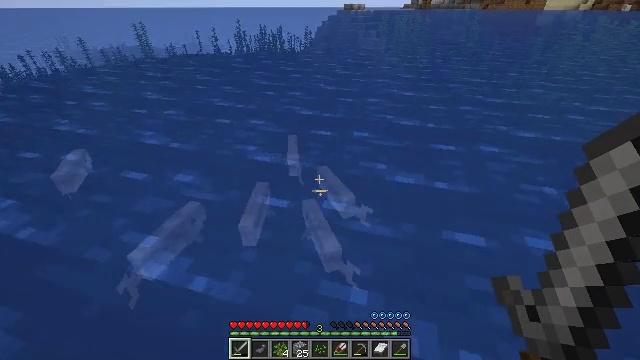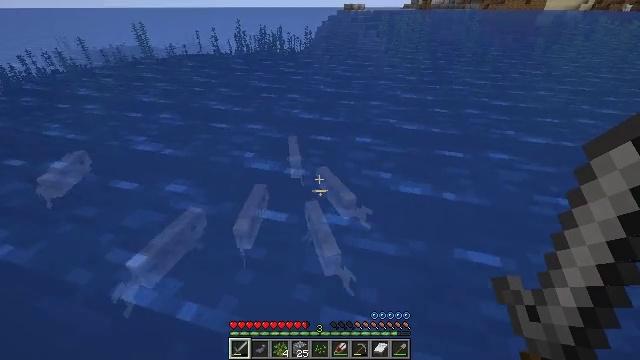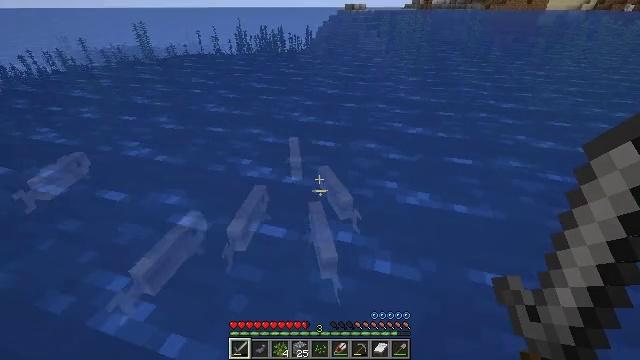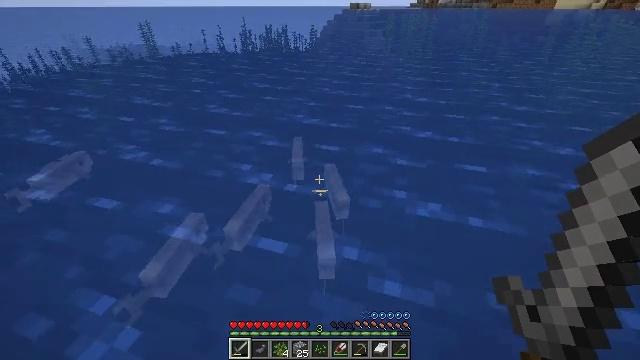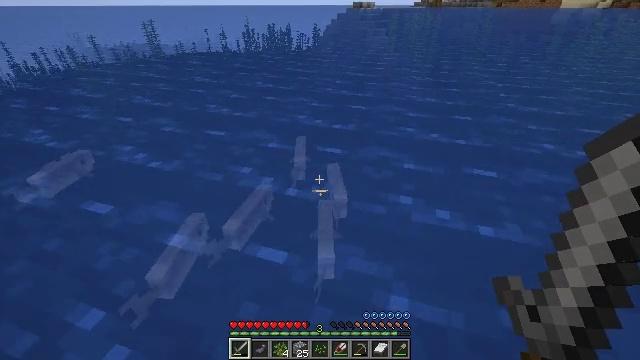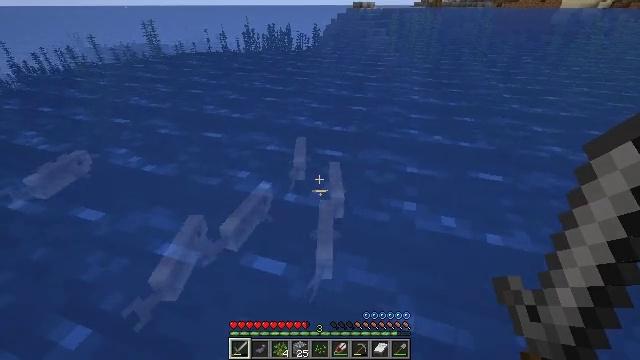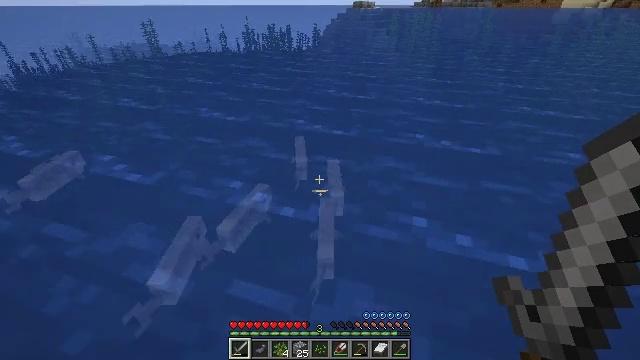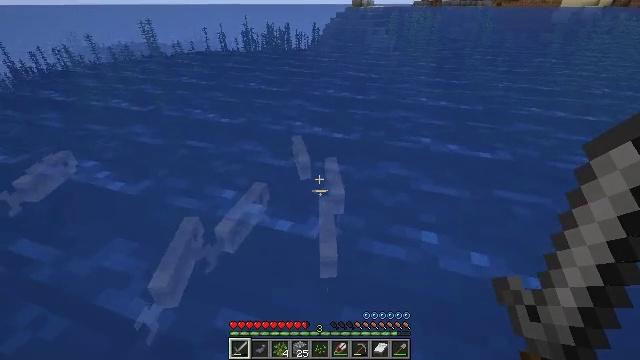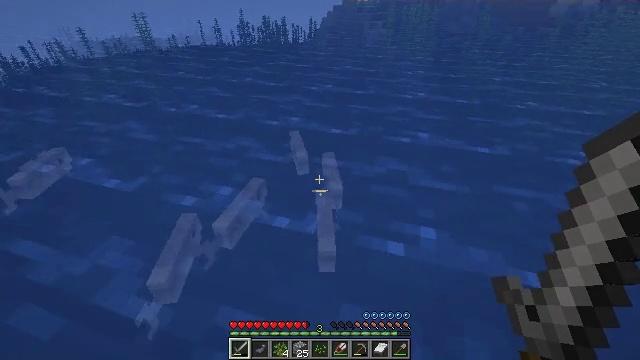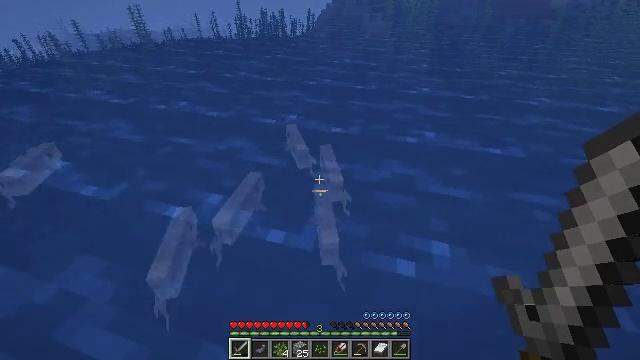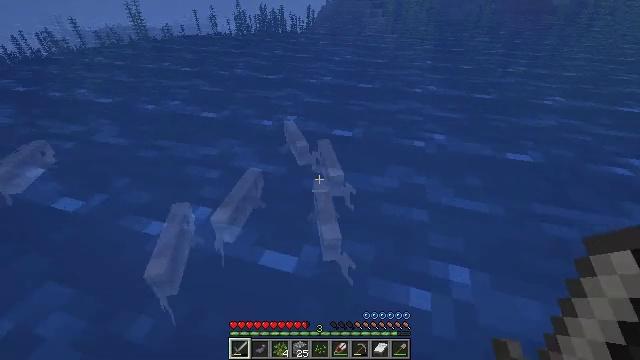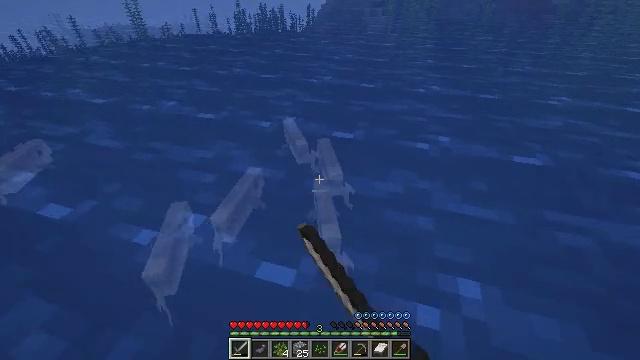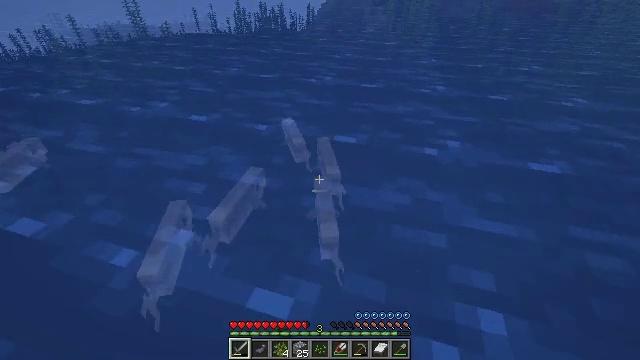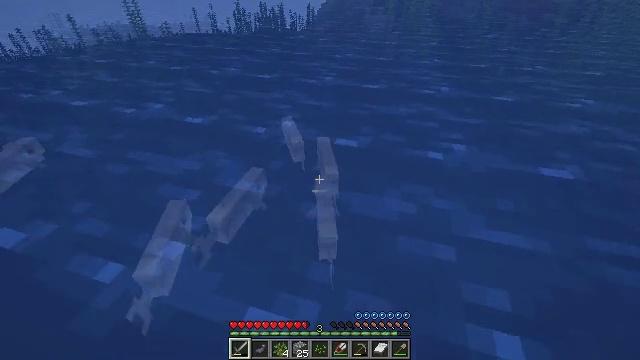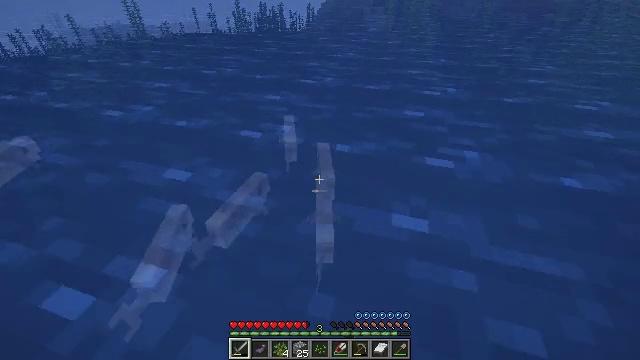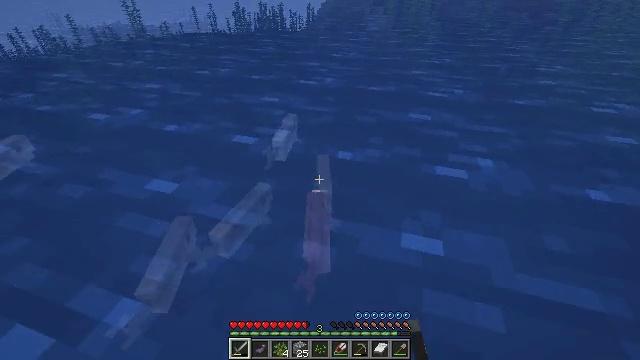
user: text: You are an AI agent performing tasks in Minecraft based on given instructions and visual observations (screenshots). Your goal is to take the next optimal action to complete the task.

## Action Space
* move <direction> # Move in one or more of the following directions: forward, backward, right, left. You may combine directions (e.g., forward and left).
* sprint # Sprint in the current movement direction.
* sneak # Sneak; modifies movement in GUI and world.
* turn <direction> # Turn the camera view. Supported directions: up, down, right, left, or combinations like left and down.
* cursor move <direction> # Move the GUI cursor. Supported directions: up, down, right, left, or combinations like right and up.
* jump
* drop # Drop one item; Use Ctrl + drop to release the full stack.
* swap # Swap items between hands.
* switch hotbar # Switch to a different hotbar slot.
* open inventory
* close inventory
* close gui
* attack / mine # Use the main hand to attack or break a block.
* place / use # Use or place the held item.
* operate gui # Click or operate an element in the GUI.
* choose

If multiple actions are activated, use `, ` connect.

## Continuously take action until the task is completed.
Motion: motion action
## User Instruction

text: Catch and defeat a cod.
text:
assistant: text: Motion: move forward
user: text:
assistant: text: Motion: move forward
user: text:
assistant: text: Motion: move forward
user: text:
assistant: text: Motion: move forward
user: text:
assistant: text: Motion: move forward
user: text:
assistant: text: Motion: move forward
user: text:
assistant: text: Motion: move forward
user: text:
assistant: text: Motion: move forward, turn down
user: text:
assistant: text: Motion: move forward, turn down
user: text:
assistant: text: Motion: move forward, attack / mine
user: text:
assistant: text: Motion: move forward, attack / mine
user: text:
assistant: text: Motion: move forward, attack / mine
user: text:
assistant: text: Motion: move forward, attack / mine
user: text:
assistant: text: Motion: move forward
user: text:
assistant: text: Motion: move forward
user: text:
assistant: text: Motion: move forward
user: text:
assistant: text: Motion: move forward
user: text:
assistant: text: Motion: move forward
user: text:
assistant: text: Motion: move forward
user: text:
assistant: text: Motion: move forward
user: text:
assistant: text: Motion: move forward
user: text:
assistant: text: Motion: no_op
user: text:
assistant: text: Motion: no_op
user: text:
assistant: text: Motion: no_op
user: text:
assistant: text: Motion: no_op
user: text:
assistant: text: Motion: no_op
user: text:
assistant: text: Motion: no_op
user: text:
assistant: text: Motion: no_op
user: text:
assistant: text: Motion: no_op
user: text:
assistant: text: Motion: turn left and down